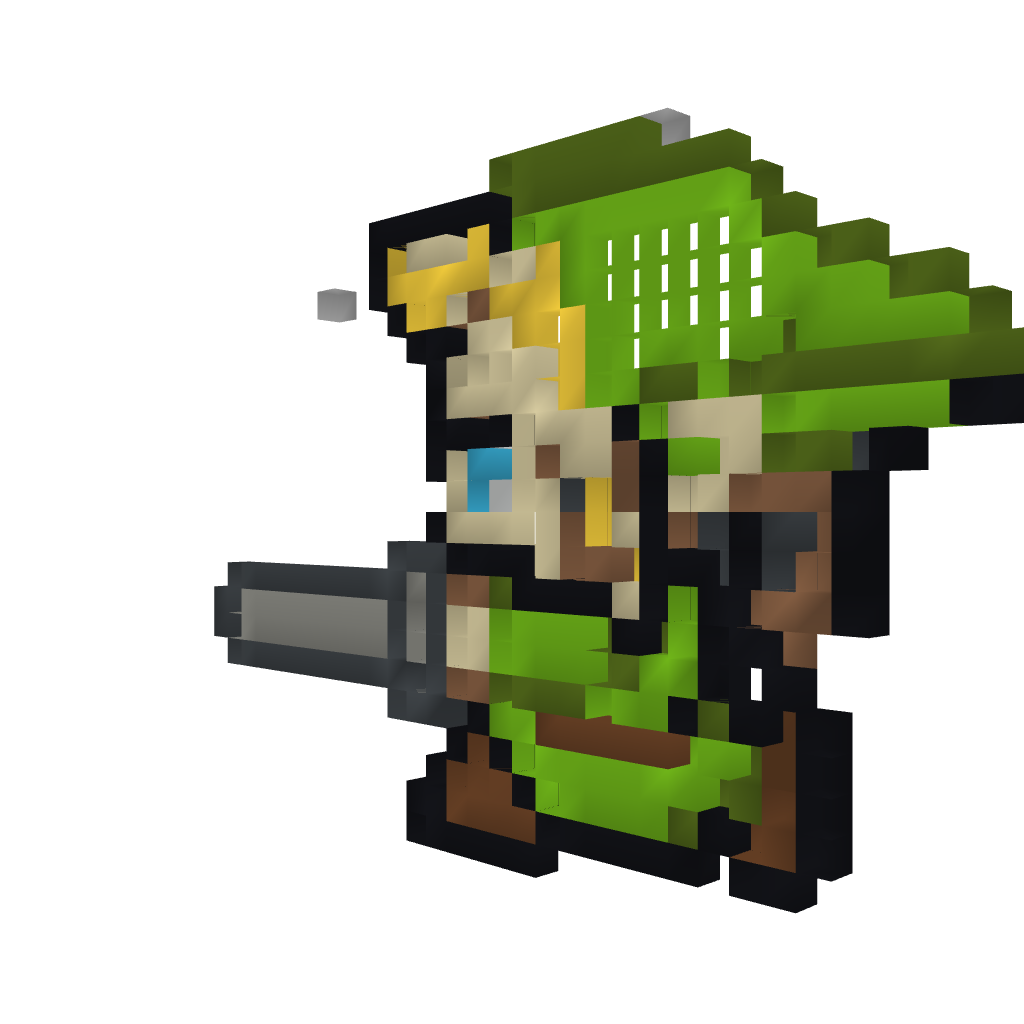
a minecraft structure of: Link Pixel art